Question: So I'm going over some old quizzes for my Computer Organization final and I must have missed this lecture or something. I'm decently proficient in programming MIPS, but this problem has me completely stumped. Could someone help me understand this?

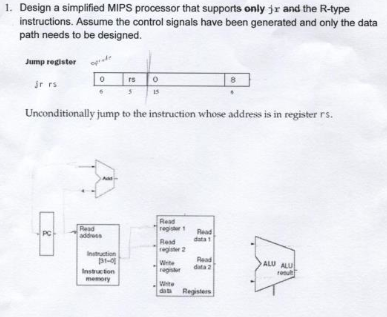
Answer: The diagram is missing lines connecting the various parts of the processor as well as a multiplexor for determining if the next instruction address is coming from the PC+4 or from a register as in a 'jr ra' instruction.
There needs to be a line from the ALU to the write data portion of the register file. This is for R-Type instructions, as their result will need to be written back to the destination register. Going into the ALU needs to be lines from Read data 1 and Read data 2, this is how the values from the registers make their way into the ALU for R-type instructions.
A couple lines have been added from the instruction memory to the registers, you're missing the one to the Write Register though (this specifies the destination register for R-type instructions).
For the PC, the line going the adder goes into the other input (the above one). The 4 for the adder is constant, as each instruction address is 4 bytes after the previous one, so unless we're jumping to an address we will be executing the instruction immediately after the current instruction. The line from the PC to the read address is also necessary as the PC specifies which instruction address to find the current instruction at. The line going into the PC comes from either the result of the PC+4 addition from the register specified in a 'jr ra' instruction.
To handle this decision a multiplexor is needed. Multiplexors have two inputs and one output, so this one will have one input from the PC+4 adder (for regular R-type instructions) and another from Read Data 1 (for 'jr ra' instructions). The input from Read Data 1 should be visualized as a split from the line between Read Data 1 and the ALU. The output will go right back to the PC, as it determines the next instruction to execute.
I think that's everything that's wanted for that question, as the prof specifies that control signals are already generated (the multiplexor is a type of control unit, but I think it's necessary nonetheless). Hope that helps!